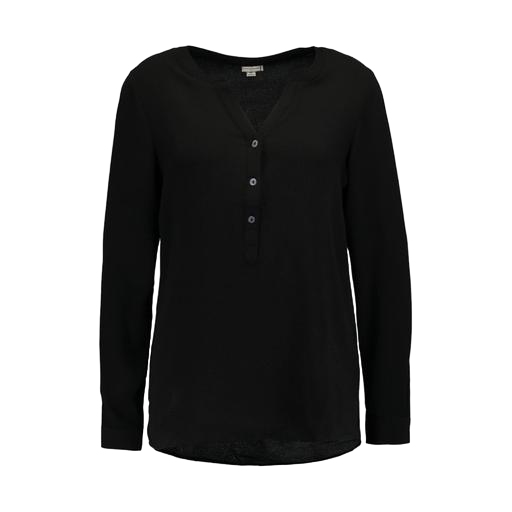
black buttoned long sleeved shirt, black henley blouse, black nly half button shirt, white background